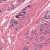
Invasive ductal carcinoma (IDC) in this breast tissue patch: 0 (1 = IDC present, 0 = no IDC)